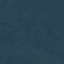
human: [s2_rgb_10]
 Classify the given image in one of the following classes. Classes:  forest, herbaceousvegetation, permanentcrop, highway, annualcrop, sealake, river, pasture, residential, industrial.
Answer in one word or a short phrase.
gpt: Forest